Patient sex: M
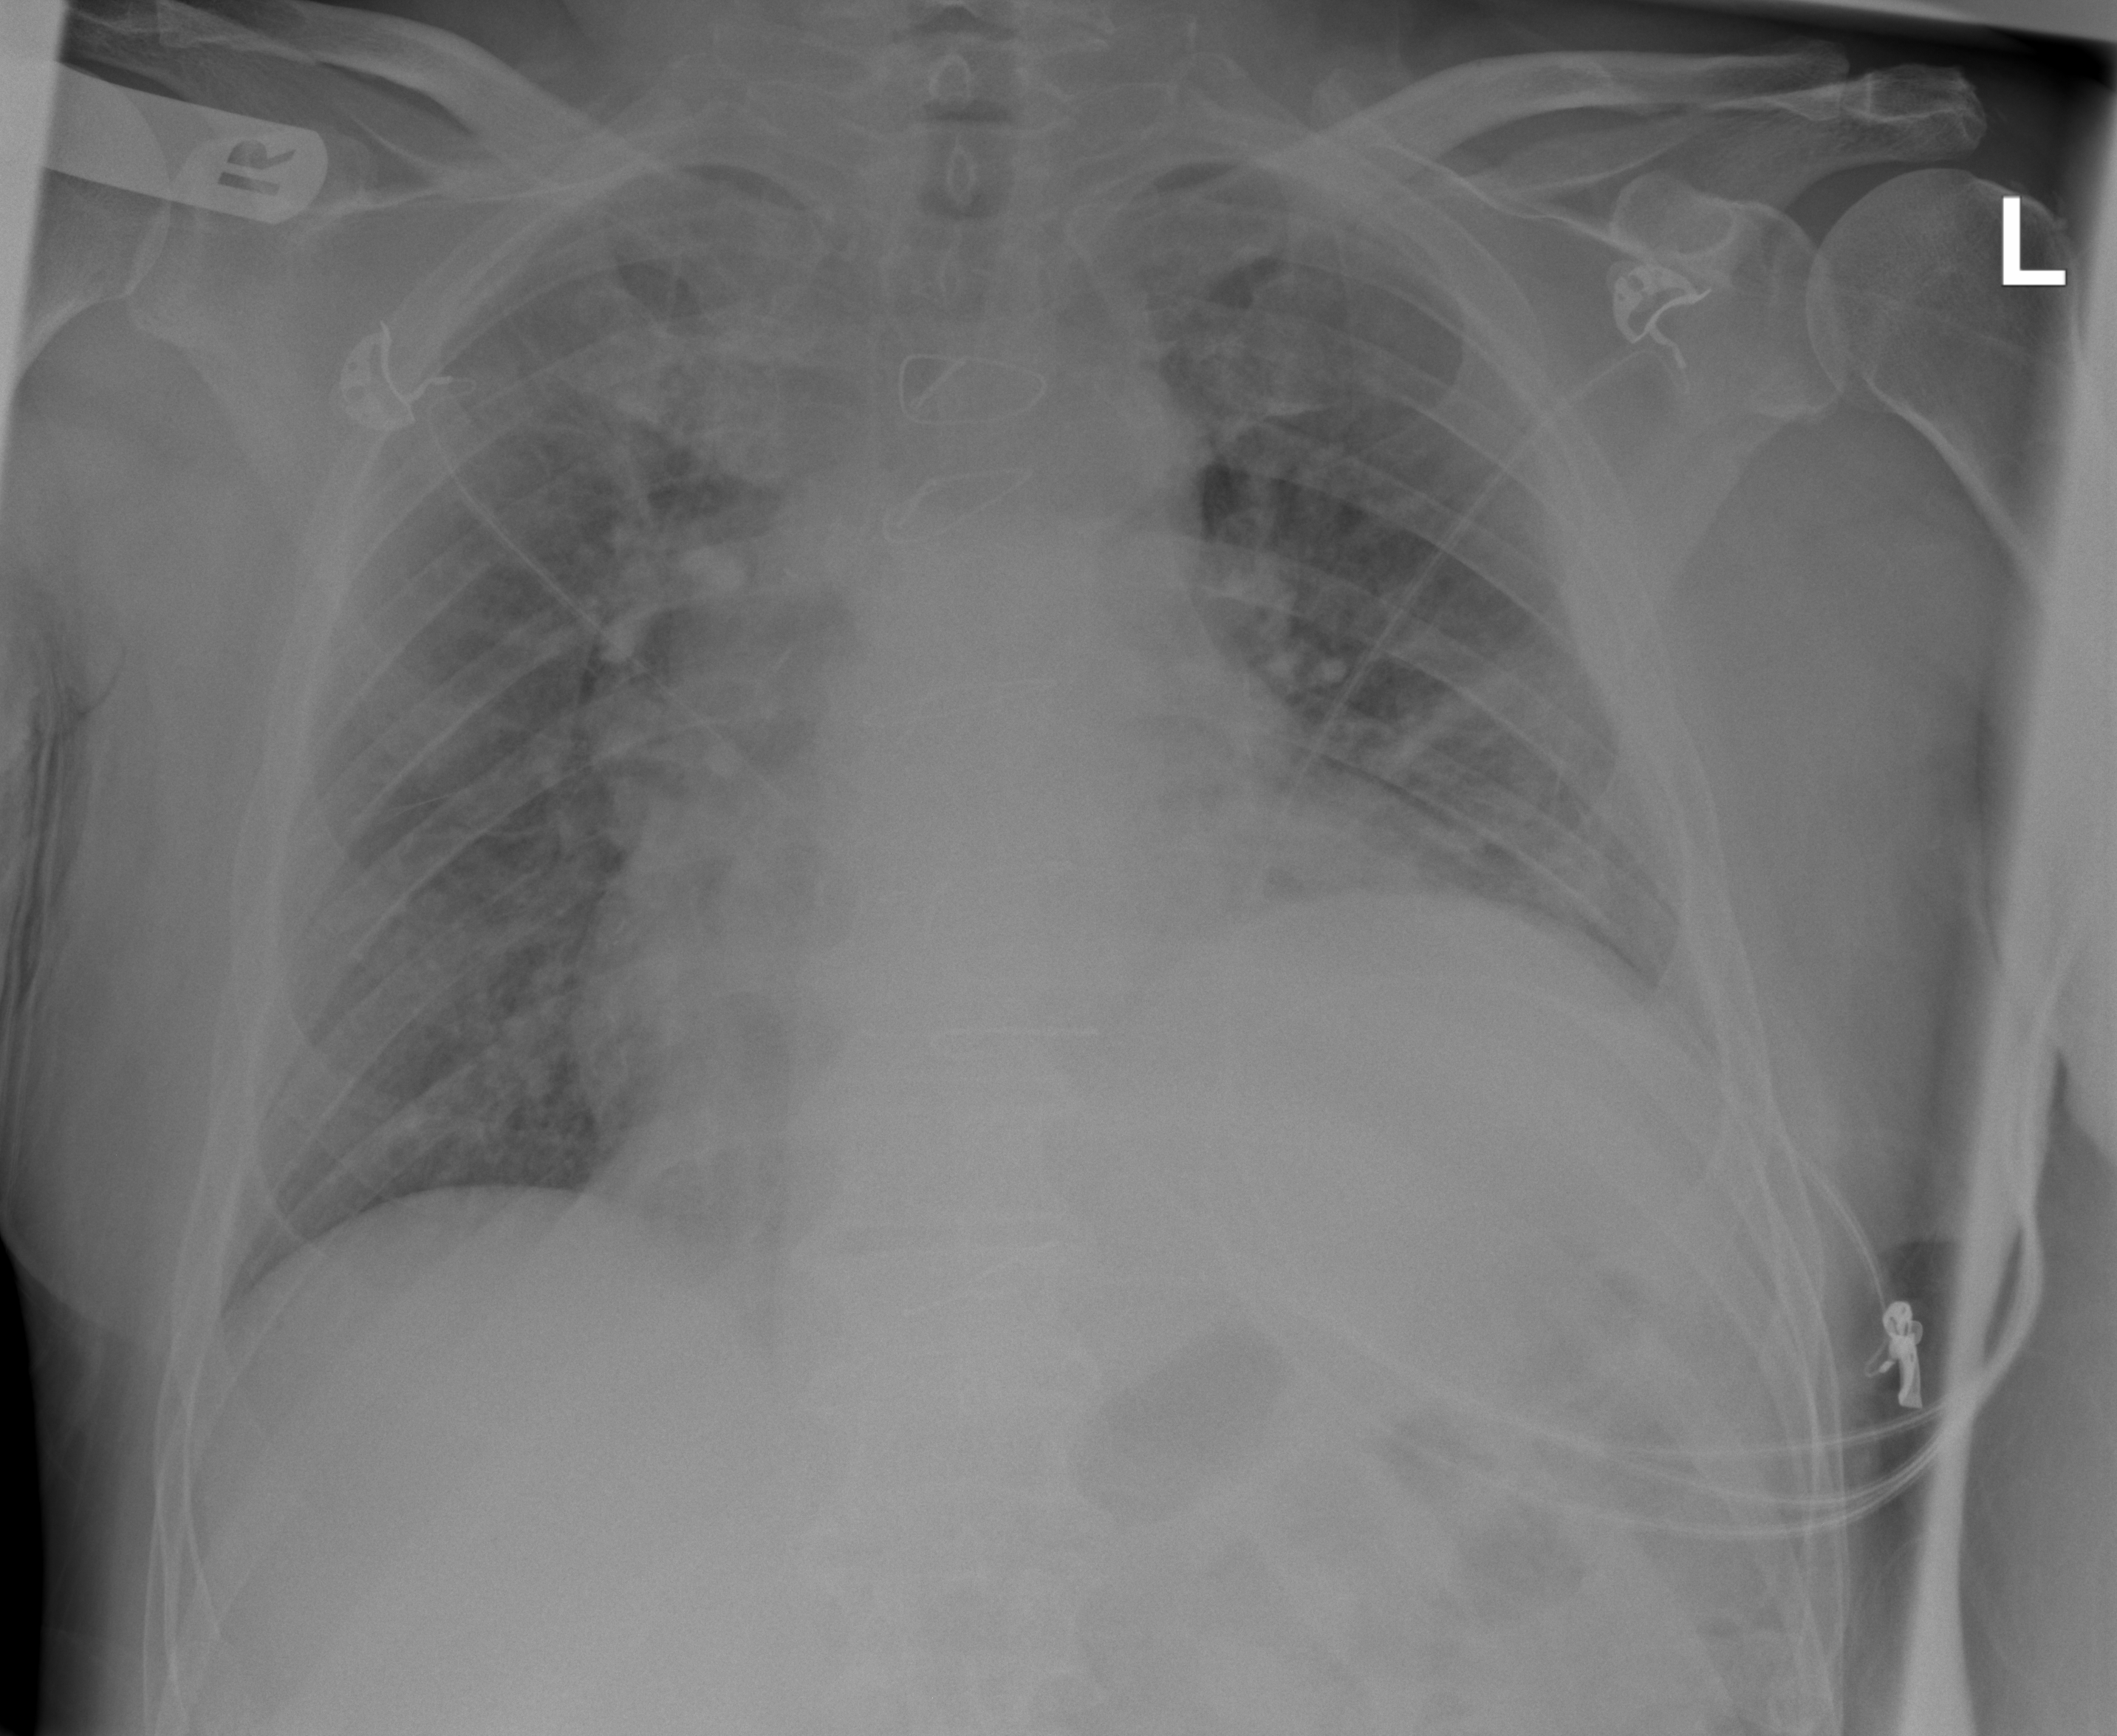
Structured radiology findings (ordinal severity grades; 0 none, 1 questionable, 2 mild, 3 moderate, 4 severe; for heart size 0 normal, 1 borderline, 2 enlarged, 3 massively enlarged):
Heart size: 2
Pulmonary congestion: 3
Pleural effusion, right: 0
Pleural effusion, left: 0
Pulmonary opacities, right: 1
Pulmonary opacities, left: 2
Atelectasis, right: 2
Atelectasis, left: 2